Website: crate-barrel
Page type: account-selection
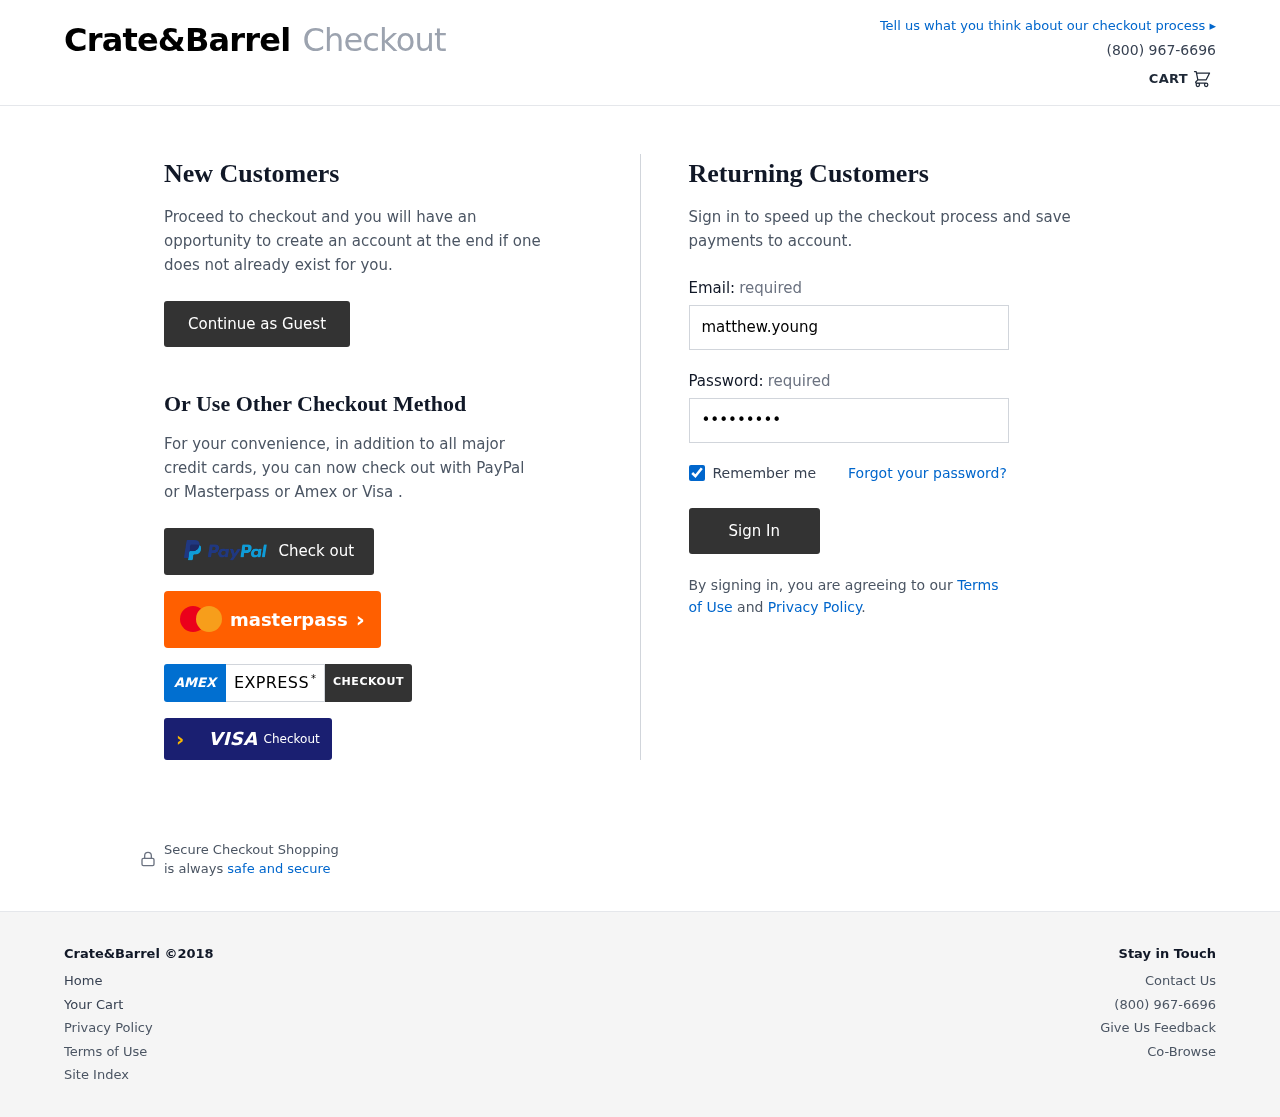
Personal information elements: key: PII_LOGIN_USERNAME
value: matthew.young